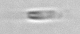
Label: flagellate_morphotype3